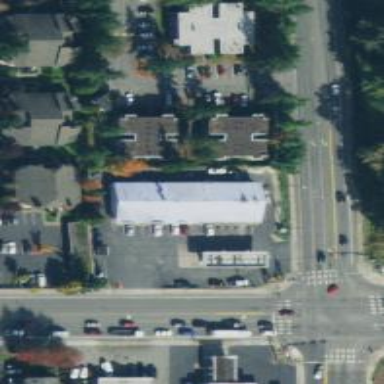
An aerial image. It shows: Convenience shop.